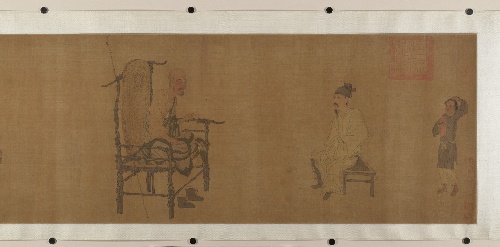
Artist: Unidentified artist|Zhao Mengfu
Artist bio: |Chinese, 1254–1322
Object type: Handscroll
Classification: Paintings
Medium: Handscroll; ink and color on silk
Culture: China
Period: Ming (1368–1644) or Qing (1644–1911) dynasty
Dimensions: 10 5/8 × 34 1/2 in. (27 × 87.6 cm)
Department: Asian Art
Credit line: Gift of Lewis Cass Ledyard, 1923
Accession year: 1923
Repository: Metropolitan Museum of Art, New York, NY
Tags: Men|Benches|Chairs